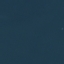
Label: SeaLake